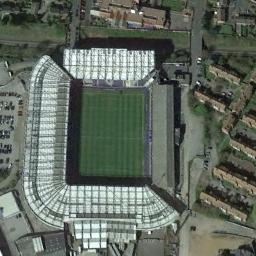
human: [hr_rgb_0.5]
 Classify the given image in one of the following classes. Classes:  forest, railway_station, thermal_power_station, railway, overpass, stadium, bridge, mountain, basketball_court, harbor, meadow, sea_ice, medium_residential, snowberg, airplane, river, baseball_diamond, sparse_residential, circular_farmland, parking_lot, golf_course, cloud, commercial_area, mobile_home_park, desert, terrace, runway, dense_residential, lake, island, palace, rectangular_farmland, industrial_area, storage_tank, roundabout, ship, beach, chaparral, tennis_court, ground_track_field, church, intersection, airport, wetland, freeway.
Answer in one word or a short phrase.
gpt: stadium